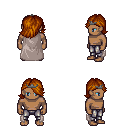
a pixel art fantasy rpg character, male body template, human, dark skin, gray cape, metal pants, brunette swoop hairstyle, iron tiara, four views (front, back, left, right), 2x2 character sprite sheet, small pixel art, hard edges, no anti-aliasing